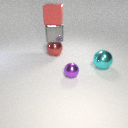
large cyan metal sphere behind small purple metal sphere